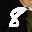
Label: 8